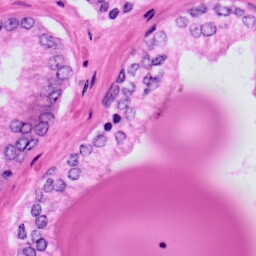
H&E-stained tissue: Prostate